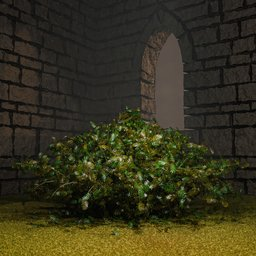
Label: nature